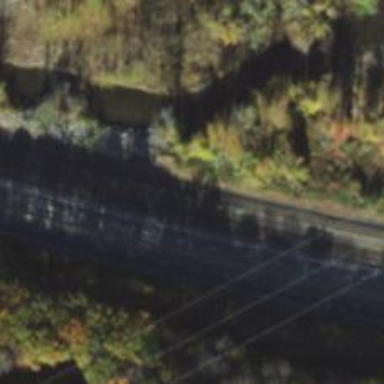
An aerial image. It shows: Railway track.